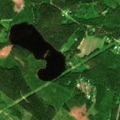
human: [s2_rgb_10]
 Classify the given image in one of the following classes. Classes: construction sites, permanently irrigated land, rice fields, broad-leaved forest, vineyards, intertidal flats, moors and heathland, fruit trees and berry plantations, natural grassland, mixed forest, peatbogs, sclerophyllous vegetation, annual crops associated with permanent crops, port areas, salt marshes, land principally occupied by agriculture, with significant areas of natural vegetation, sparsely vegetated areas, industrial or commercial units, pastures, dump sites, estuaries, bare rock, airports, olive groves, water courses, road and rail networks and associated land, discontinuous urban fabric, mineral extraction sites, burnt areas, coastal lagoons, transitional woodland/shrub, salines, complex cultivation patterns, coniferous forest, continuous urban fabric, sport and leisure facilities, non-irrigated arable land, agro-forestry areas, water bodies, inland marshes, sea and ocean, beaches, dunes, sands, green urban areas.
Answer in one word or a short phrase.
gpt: land principally occupied by agriculture, with significant areas of natural vegetation, coniferous forest, mixed forest, transitional woodland/shrub